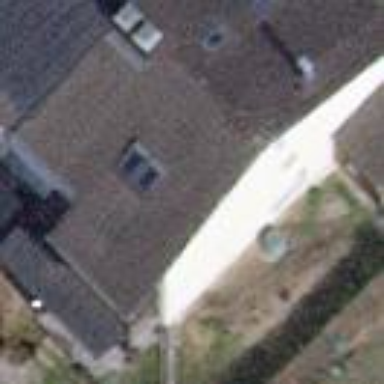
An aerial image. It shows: Terrace building.